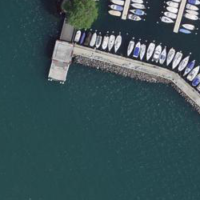
EUNIS habitat code: 14
Species observed at this site:
Chroicocephalus ridibundus
Fulica atra
Phalacrocorax carbo
Podiceps cristatus